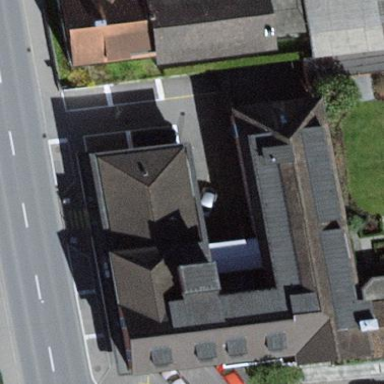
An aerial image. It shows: Part of building is shown in the image.